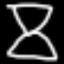
Label: hourglass